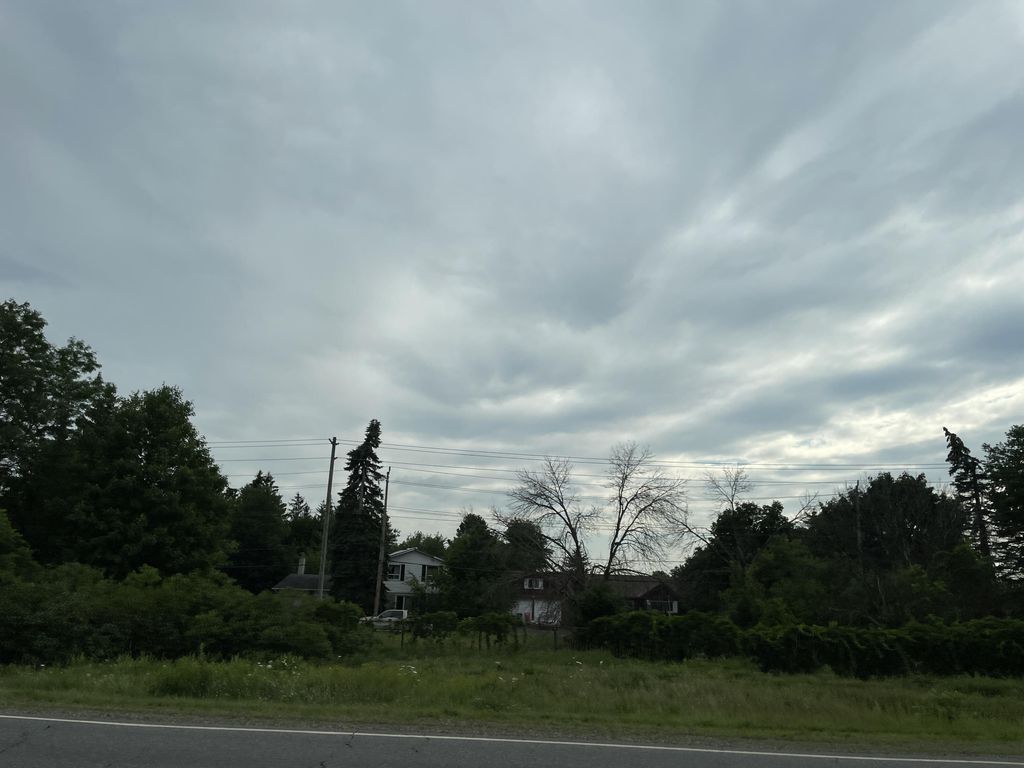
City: kitchener-waterloo